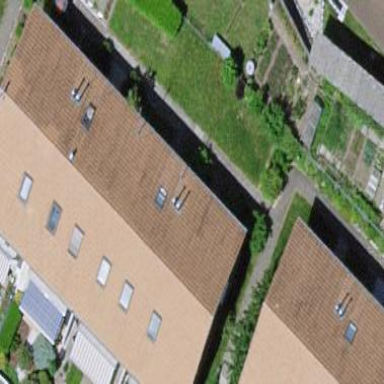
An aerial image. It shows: Gabled roof on residential building.